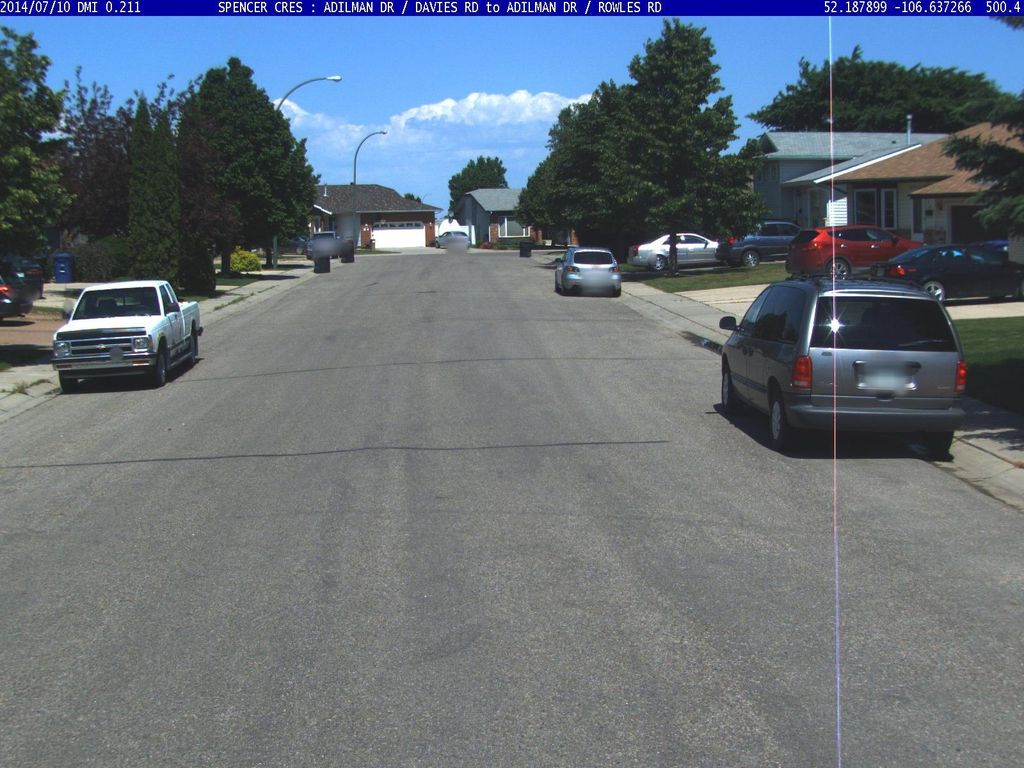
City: saskatoon